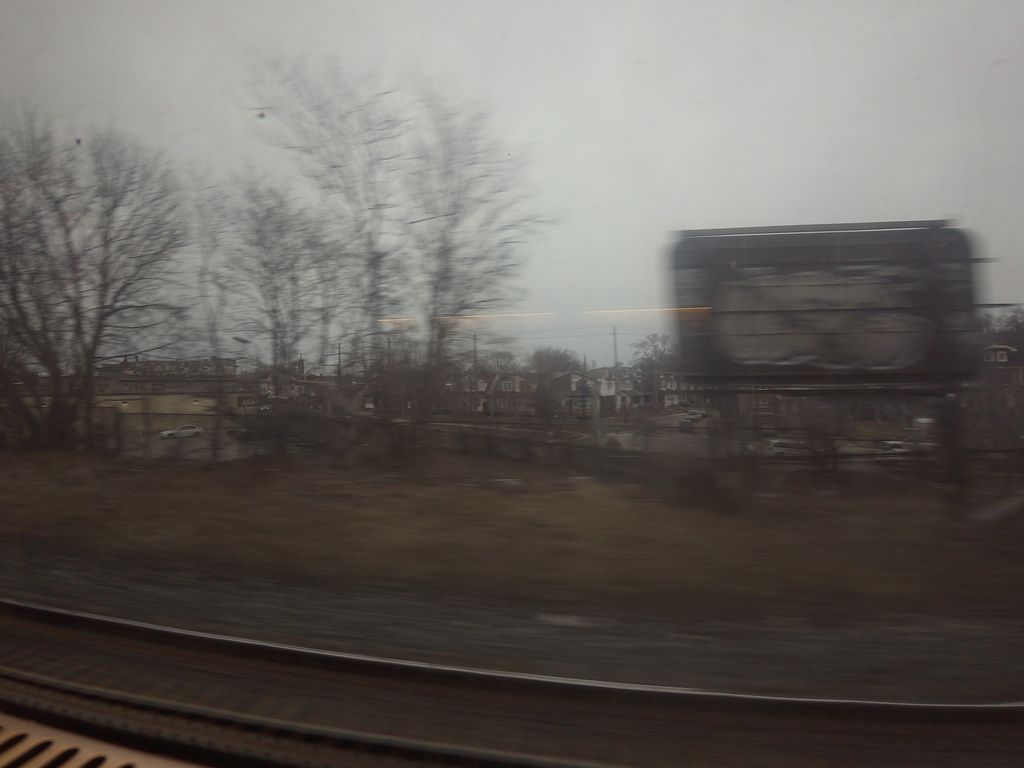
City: toronto